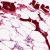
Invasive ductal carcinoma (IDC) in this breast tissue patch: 0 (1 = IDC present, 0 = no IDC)